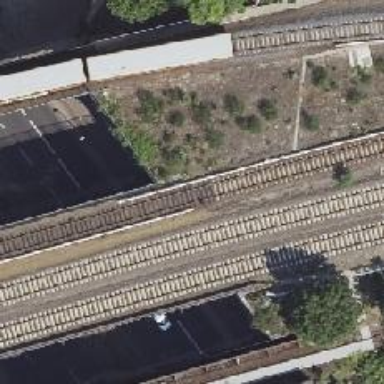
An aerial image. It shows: Railway signal.